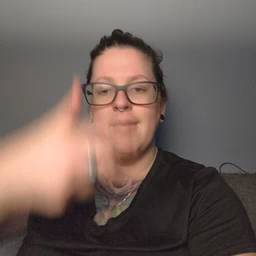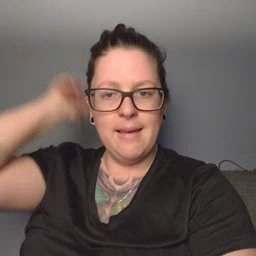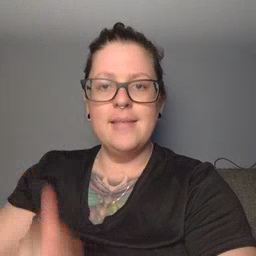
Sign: lion